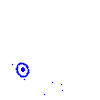
Particle: pion